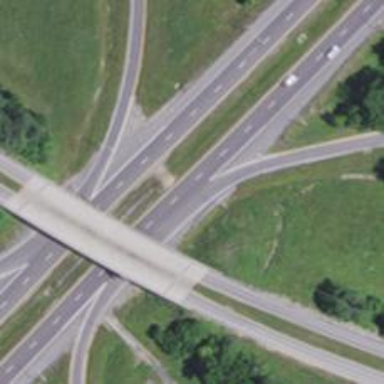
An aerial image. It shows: Motorway junction.